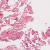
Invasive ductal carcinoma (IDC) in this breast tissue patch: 0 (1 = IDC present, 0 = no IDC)